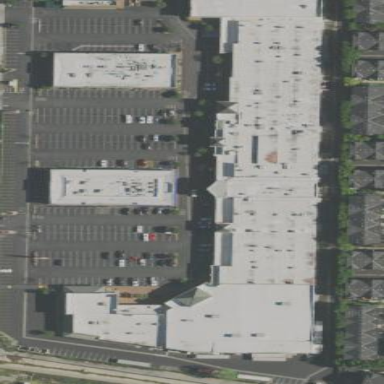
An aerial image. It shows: Retail area.